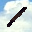
Label: 1